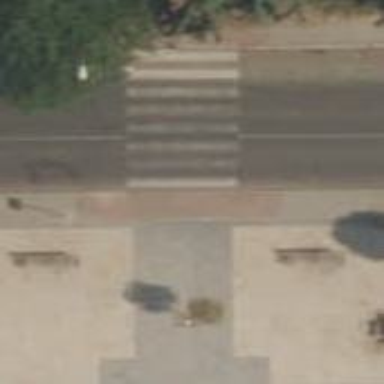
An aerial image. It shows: Asphalt footway with zebra crossing.